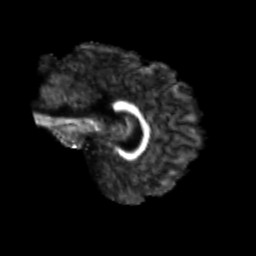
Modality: FA
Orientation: sagittal
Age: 24
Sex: male
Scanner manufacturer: siemens
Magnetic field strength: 3 T
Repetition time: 3.5 s
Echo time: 0.125 s